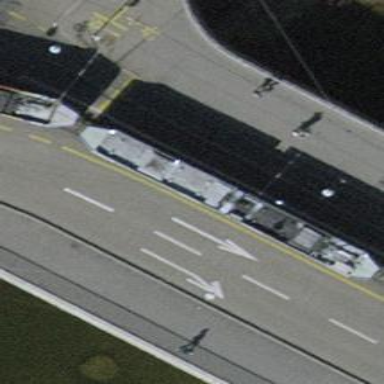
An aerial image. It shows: Tertiary road on asphalt surface crossing over bridge with trolley wires.